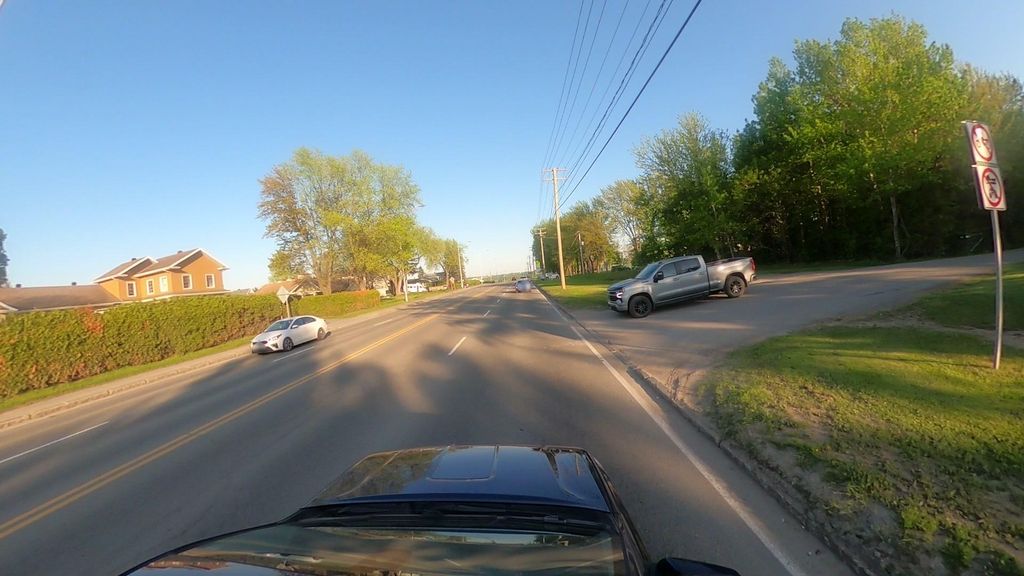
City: quebec_city